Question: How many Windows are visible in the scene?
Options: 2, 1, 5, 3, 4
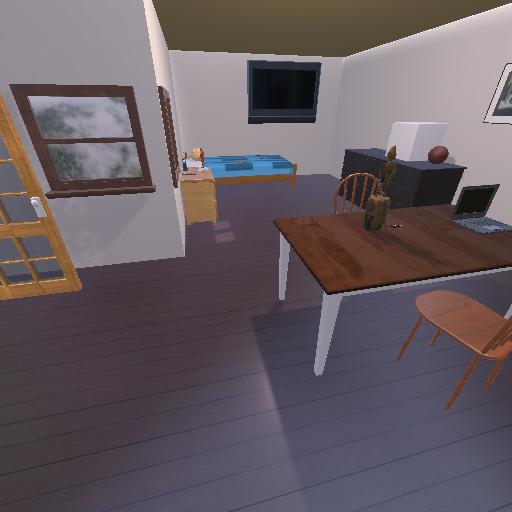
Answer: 2